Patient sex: M
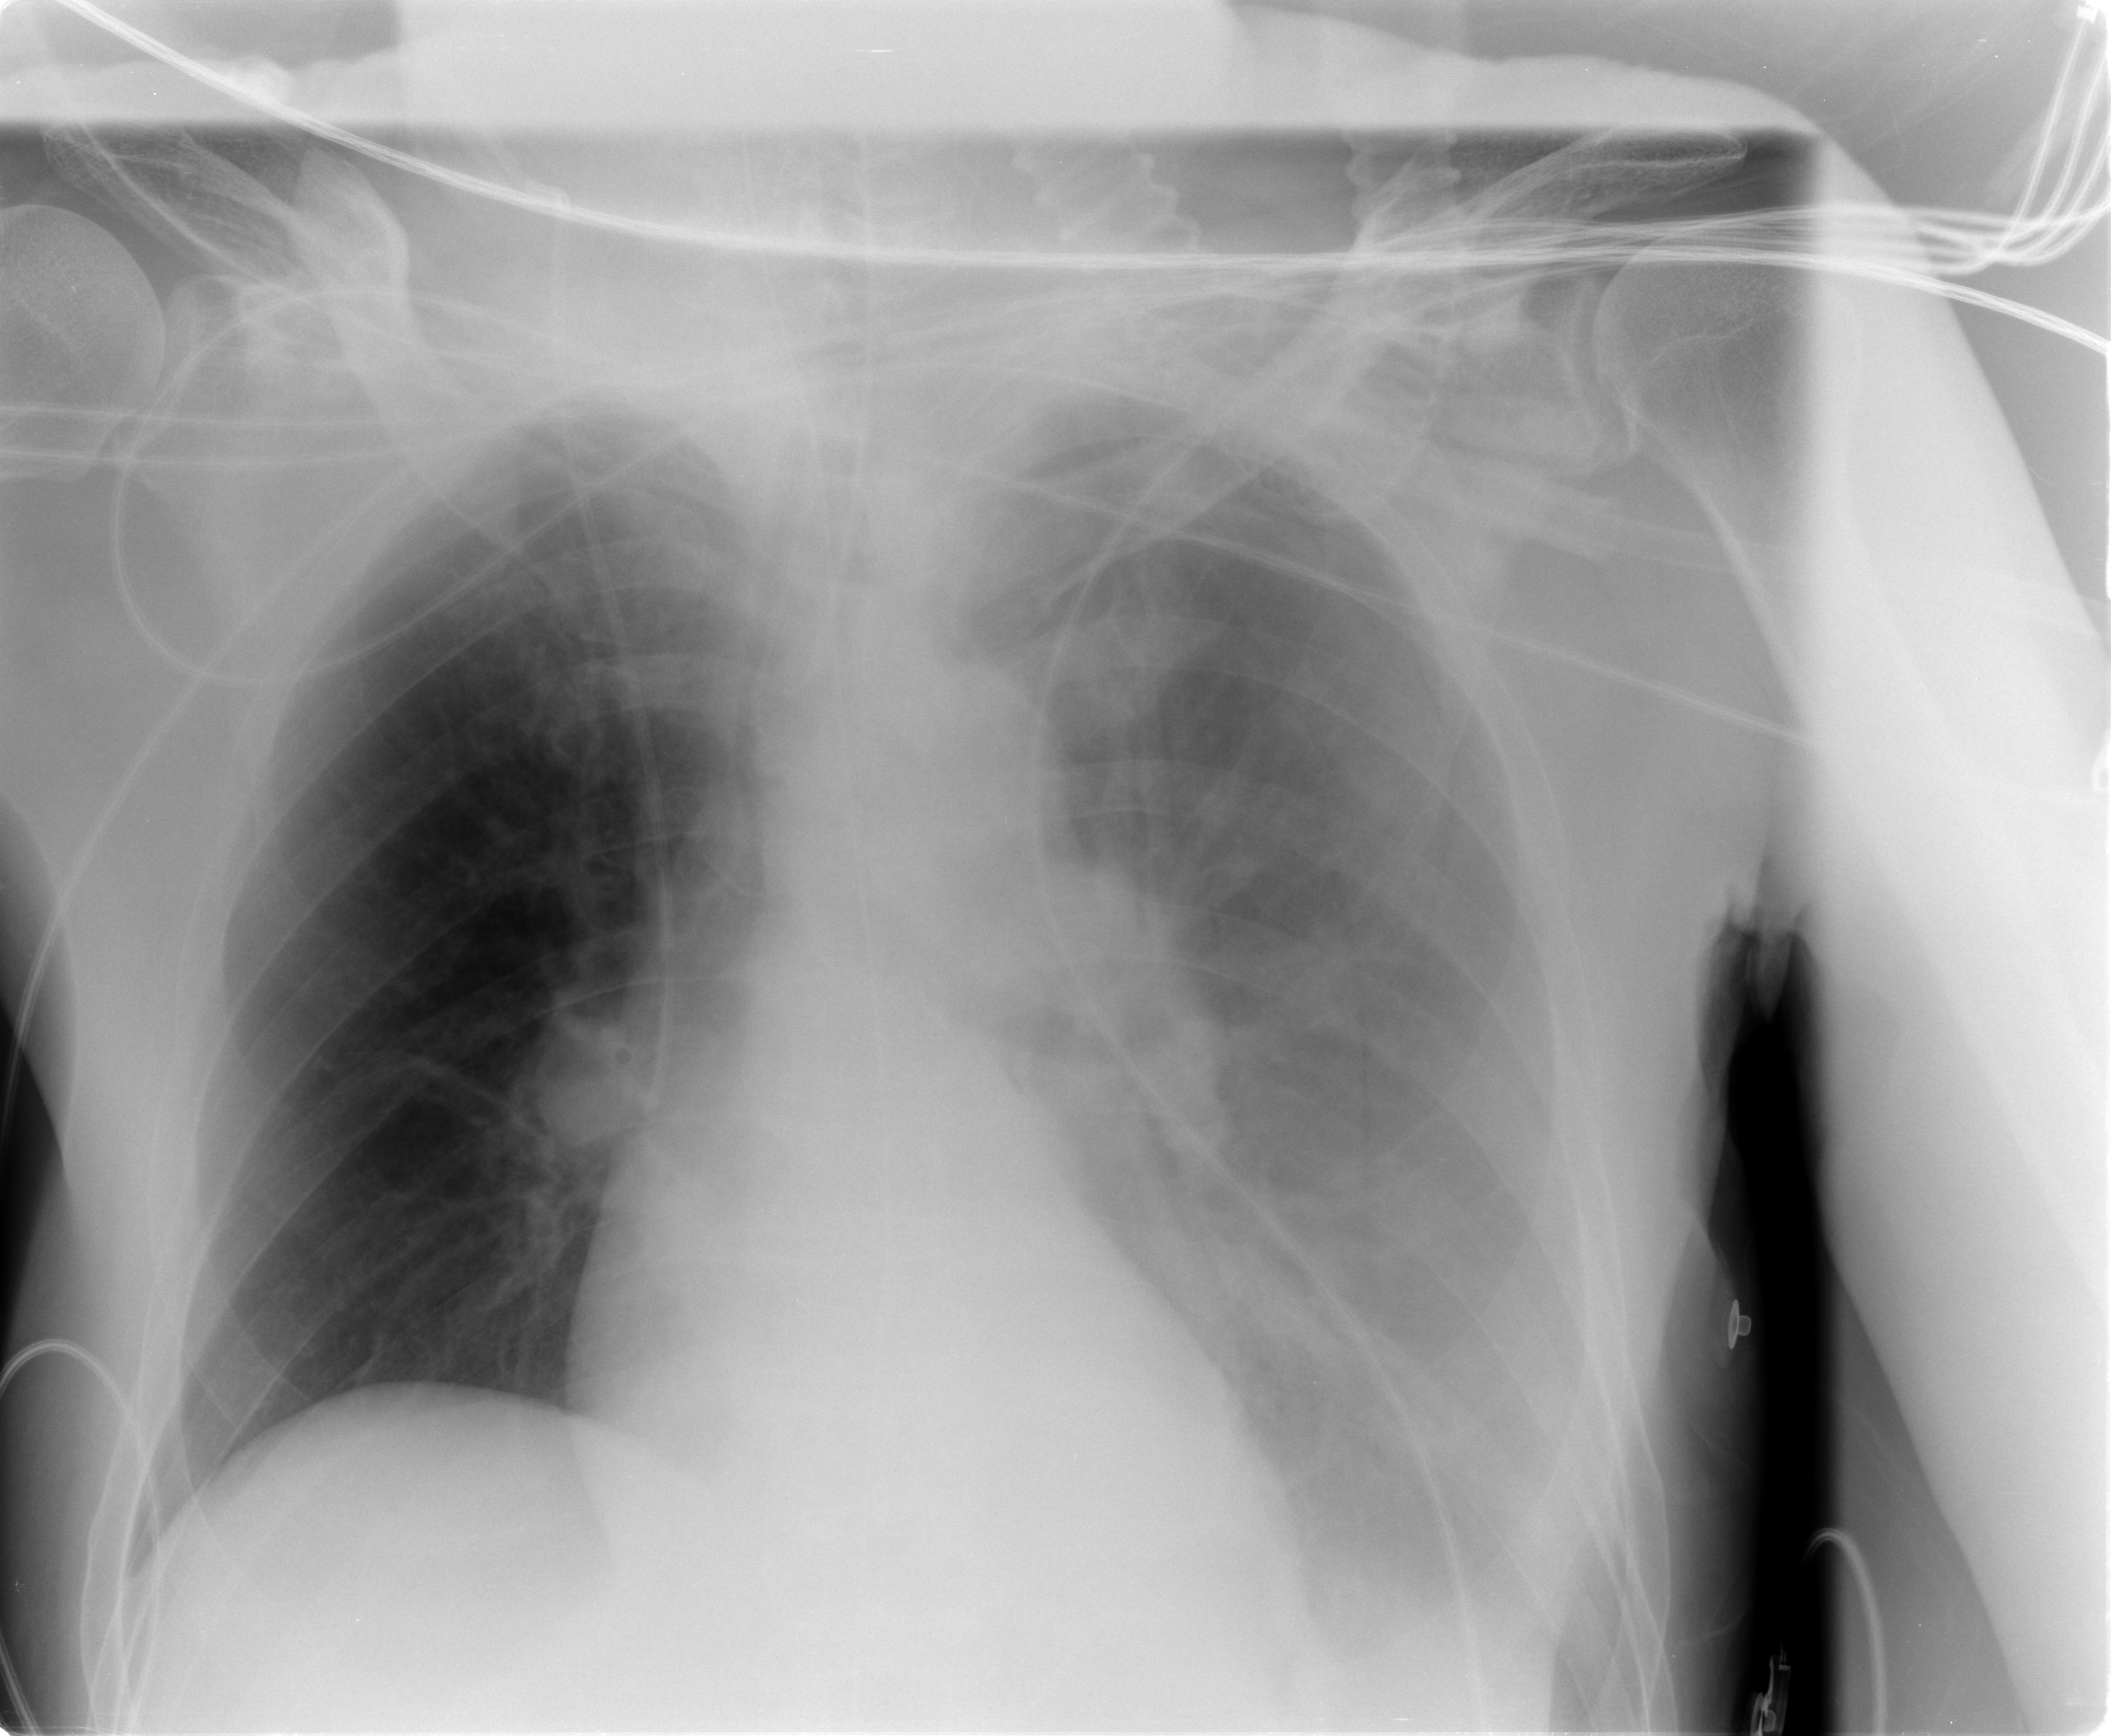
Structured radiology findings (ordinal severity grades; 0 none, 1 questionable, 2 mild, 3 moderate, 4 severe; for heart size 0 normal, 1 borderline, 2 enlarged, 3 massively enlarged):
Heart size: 0
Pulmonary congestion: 0
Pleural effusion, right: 0
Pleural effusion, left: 3
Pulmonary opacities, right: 0
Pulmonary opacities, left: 0
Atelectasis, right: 0
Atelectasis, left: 2